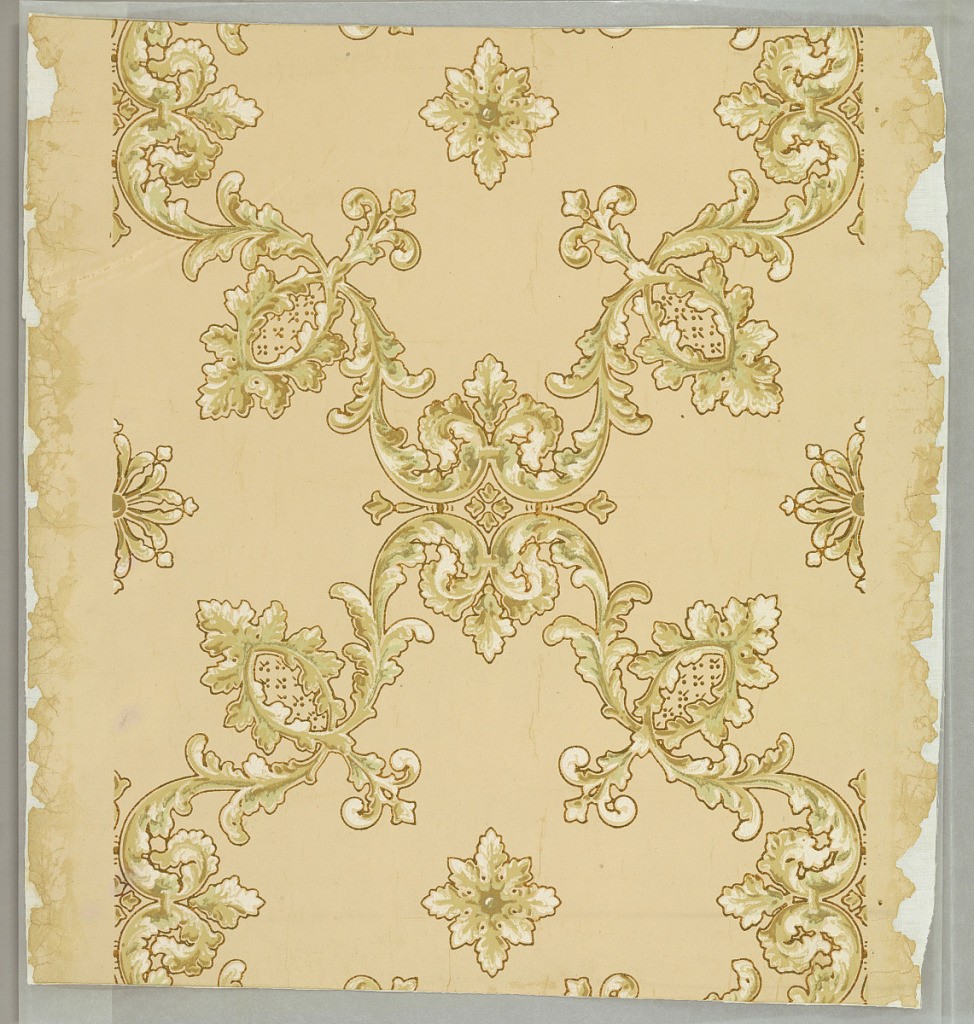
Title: Ceiling paper
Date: ca. 1888
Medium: Machine-printed paper
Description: Twisting acanthus octagonal framework centered with leafy forms interlock in all-over pattern. Printed on light tan ground.